Question: I've tried all i found trough internet about this, and still not working,
I have a main page where i need to load html content to a div like:
'''
<div data-role="content" id="mainc">
</div>
'''
The thing is, the jquerymobile css is not being aplied to the content, i've been trying around with .load triggering create event, tried with .html, nothing helped, here is some of the things i tried:
( They load the content perfectly, just the jquery styling is not applied )
'''
$("#mainc").load(target, function () {
$(this).trigger('create');
});
'''
--
'''
$('#mainc').load(target);
$('#mainc').trigger('create');
'''
--
'''
$.get(target, function(data) {
$("#mainc").html(data);
$('#mainc').listview('refresh');
});
'''
and some more, still doing the same.
here's the result:

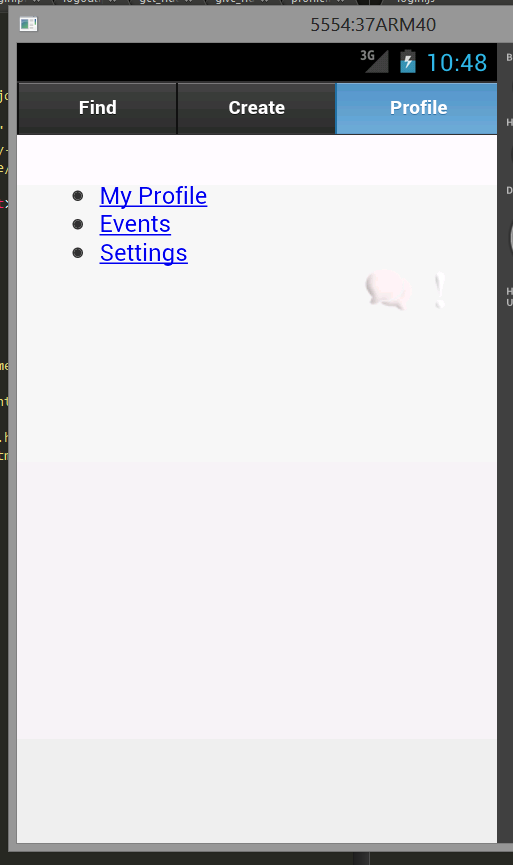
Answer: ## Explenation:
Your first loading method is usually correct but there's one problem, it will not work when loading only a listview. But of course there's a workaround.
## Working example:
### index.html
'''
<!DOCTYPE html>
<html>
<head>
<title>jQM Complex Demo</title>
<meta http-equiv='Content-Type' content='text/html; charset=utf-8'/>
<meta name="viewport" content="width=device-width; initial-scale=1.0; maximum-scale=1.0; minimum-scale=1.0; user-scalable=no; target-densityDpi=device-dpi"/>
<link rel="stylesheet" href="http://code.jquery.com/mobile/1.3.1/jquery.mobile-1.3.1.min.css" />
<script src="http://code.jquery.com/jquery-1.9.1.min.js"></script>
<script src="http://code.jquery.com/mobile/1.3.1/jquery.mobile-1.3.1.min.js"></script>
<script>
$(document).on('pagebeforeshow', '#index', function(){
$("#index").load("load.html", function() {
$(this).trigger("pagecreate");
});
});
</script>
</head>
<body>
<div data-role="page" id="index">
</div>
</body>
</html>
'''
### load.html
'''
<div data-theme="b" data-role="header">
<h1>Index page</h1>
<div data-role="navbar">
<ul>
<li><a href="#" class="ui-btn-active">One</a></li>
<li><a href="#">Two</a></li>
<li><a href="#">Three</a></li>
</ul>
</div><!-- /navbar -->
</div>
<div data-role="content">
<div data-role="navbar">
<ul>
<li><a href="#" class="ui-btn-active">One</a></li>
<li><a href="#">Two</a></li>
<li><a href="#">Three</a></li>
</ul>
</div><!-- /navbar -->
</div>
'''